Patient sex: M
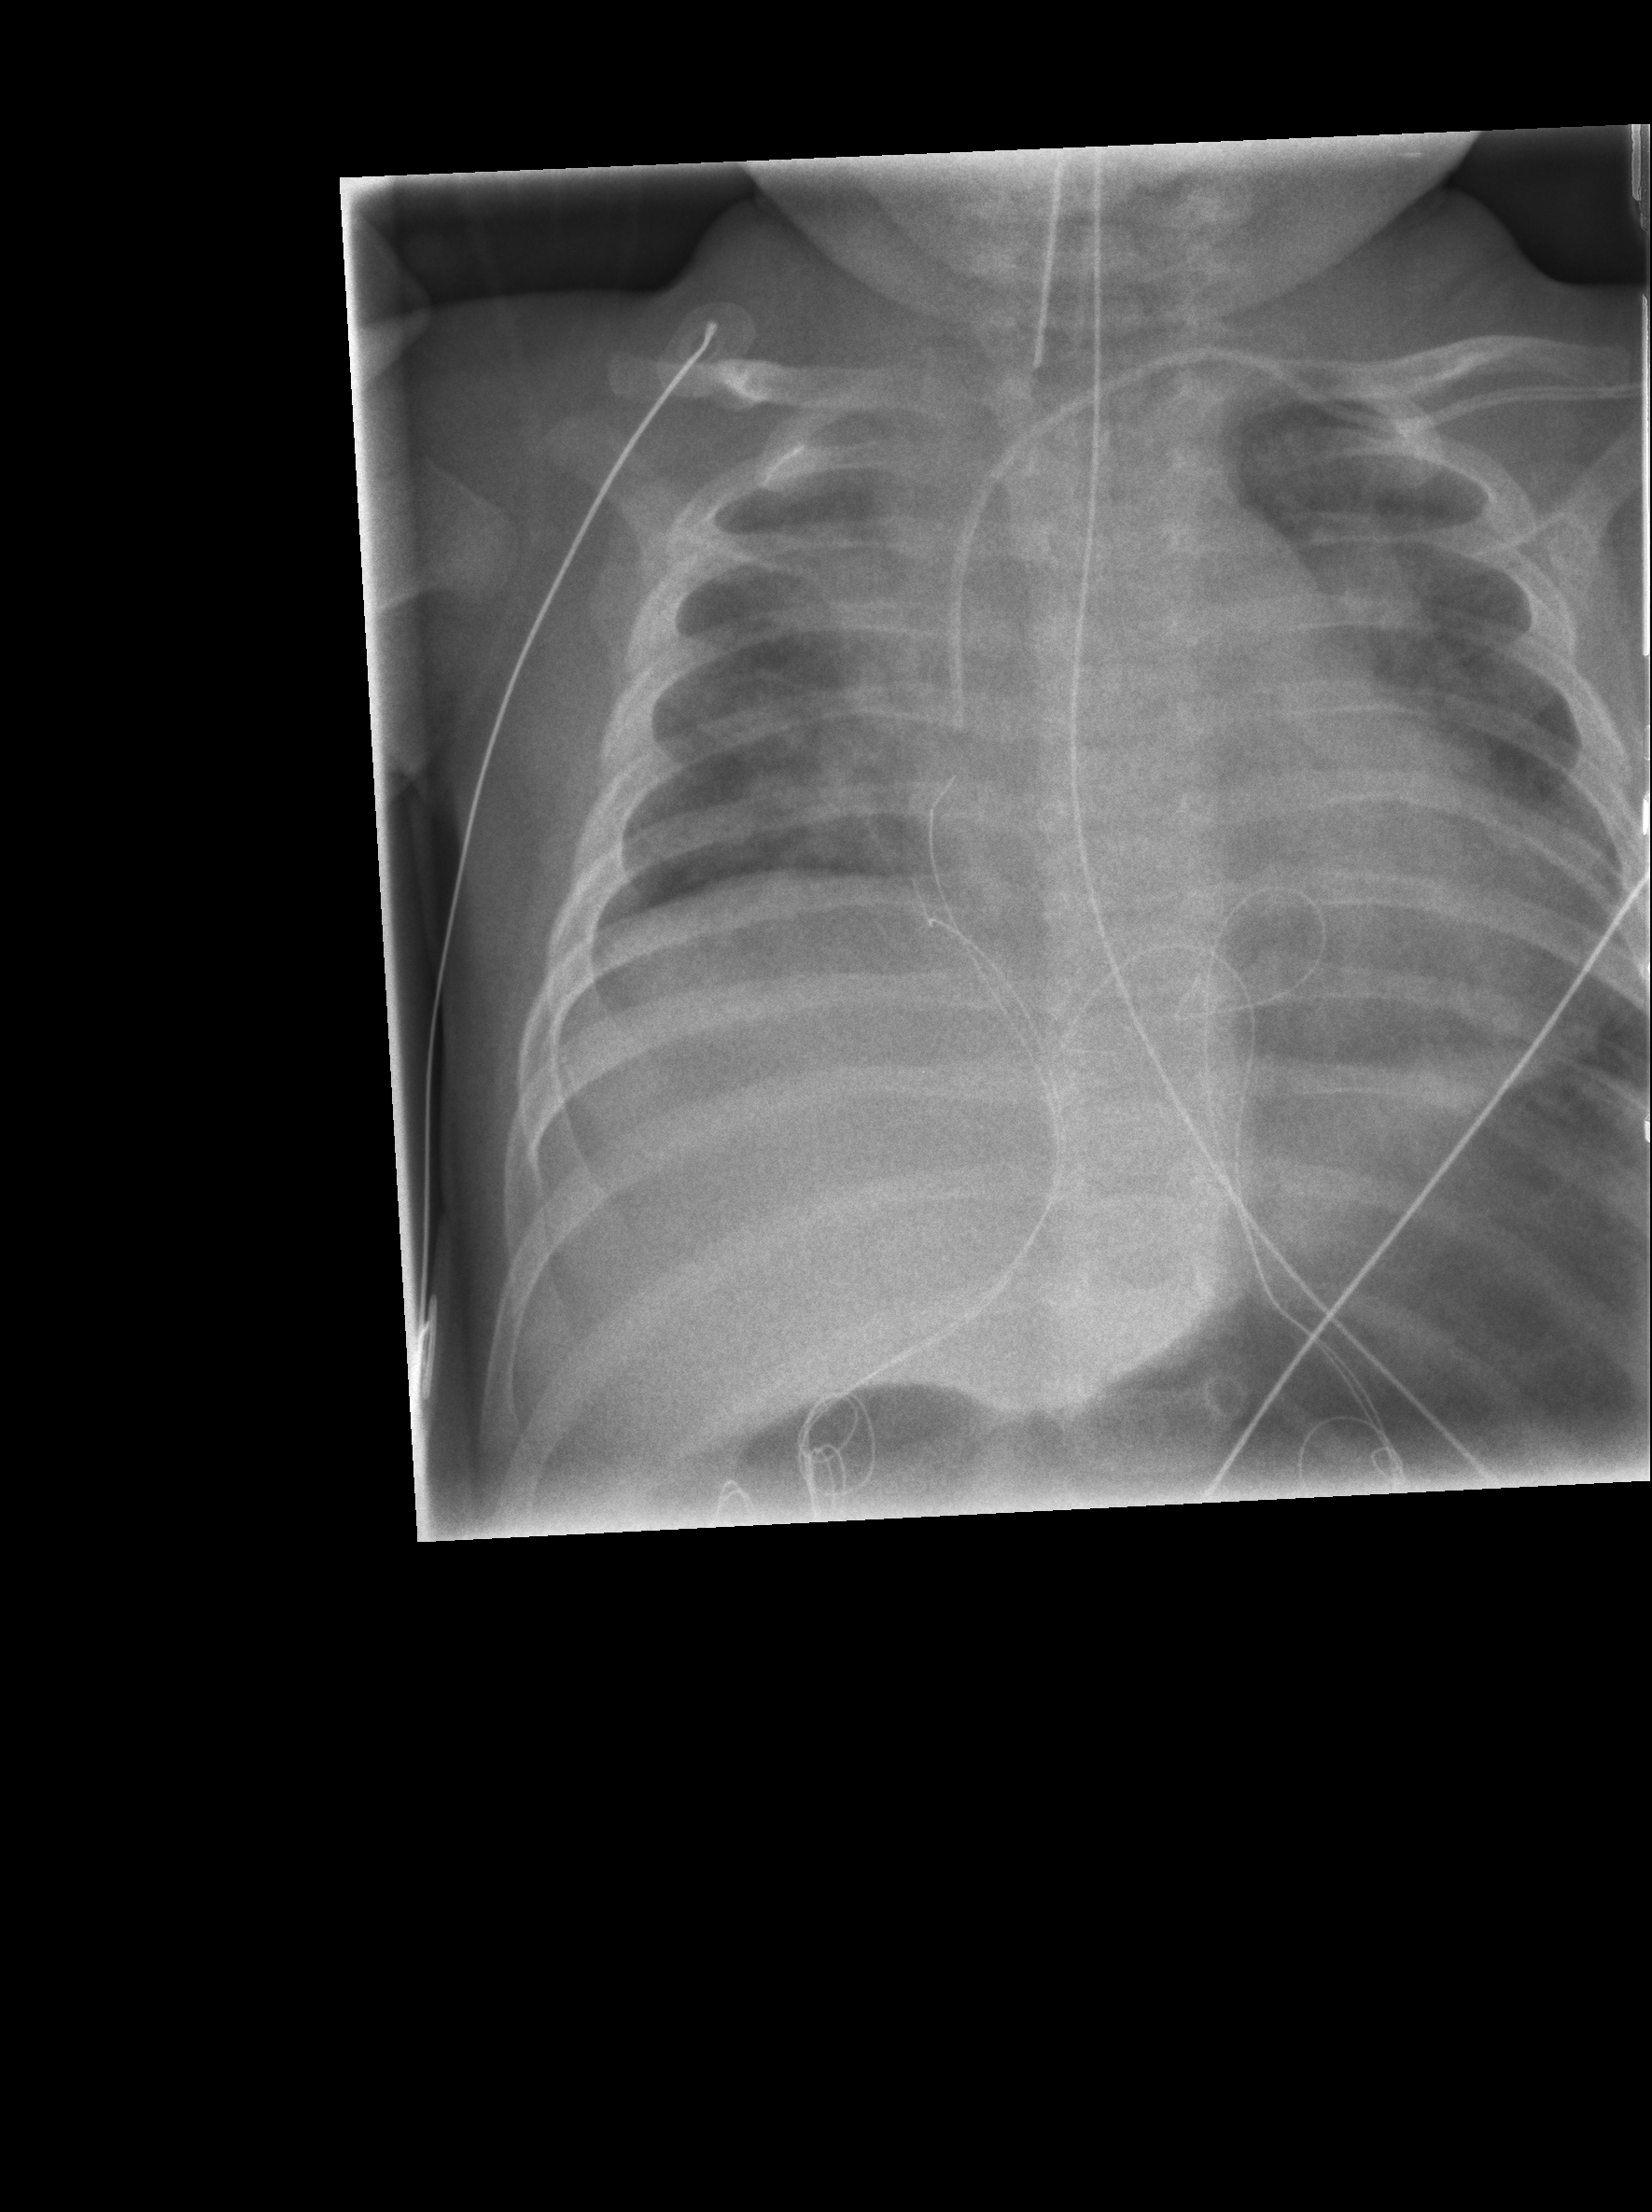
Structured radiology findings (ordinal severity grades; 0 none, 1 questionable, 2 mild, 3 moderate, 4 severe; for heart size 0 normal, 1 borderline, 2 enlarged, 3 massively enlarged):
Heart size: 2
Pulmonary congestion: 2
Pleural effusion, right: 0
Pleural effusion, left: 0
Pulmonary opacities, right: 3
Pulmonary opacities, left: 0
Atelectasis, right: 3
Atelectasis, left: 2